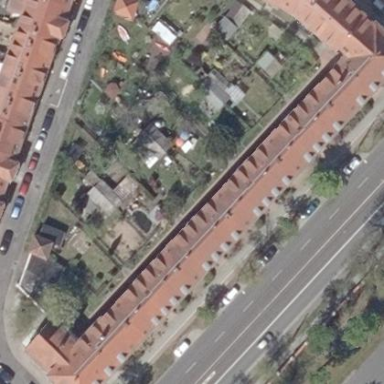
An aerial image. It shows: Allotments area.